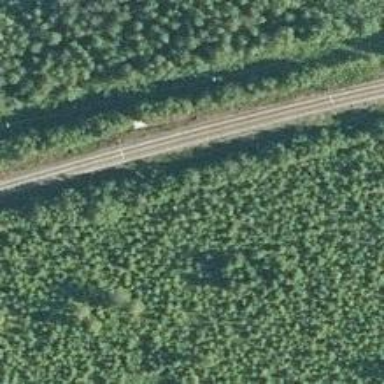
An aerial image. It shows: Railway track with continuous electrified contact lines.